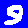
Digit: 9